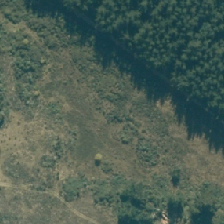
Land cover: grose_broom